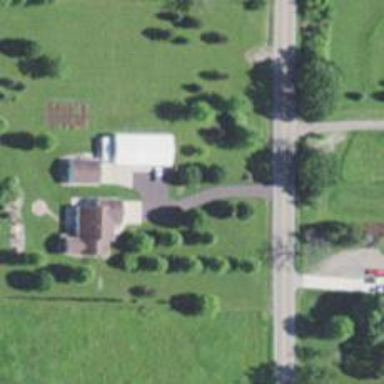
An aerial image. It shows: Driveway.